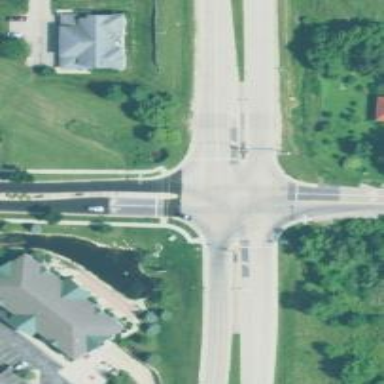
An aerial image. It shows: Marked road crossing.